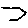
Label: hexagon